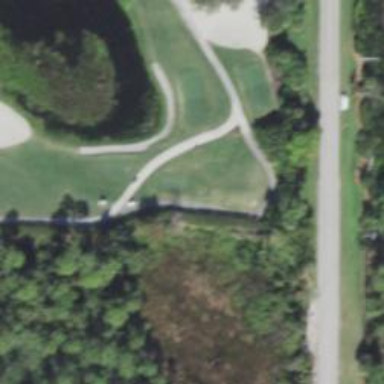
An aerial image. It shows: Path used for both walking and golf.